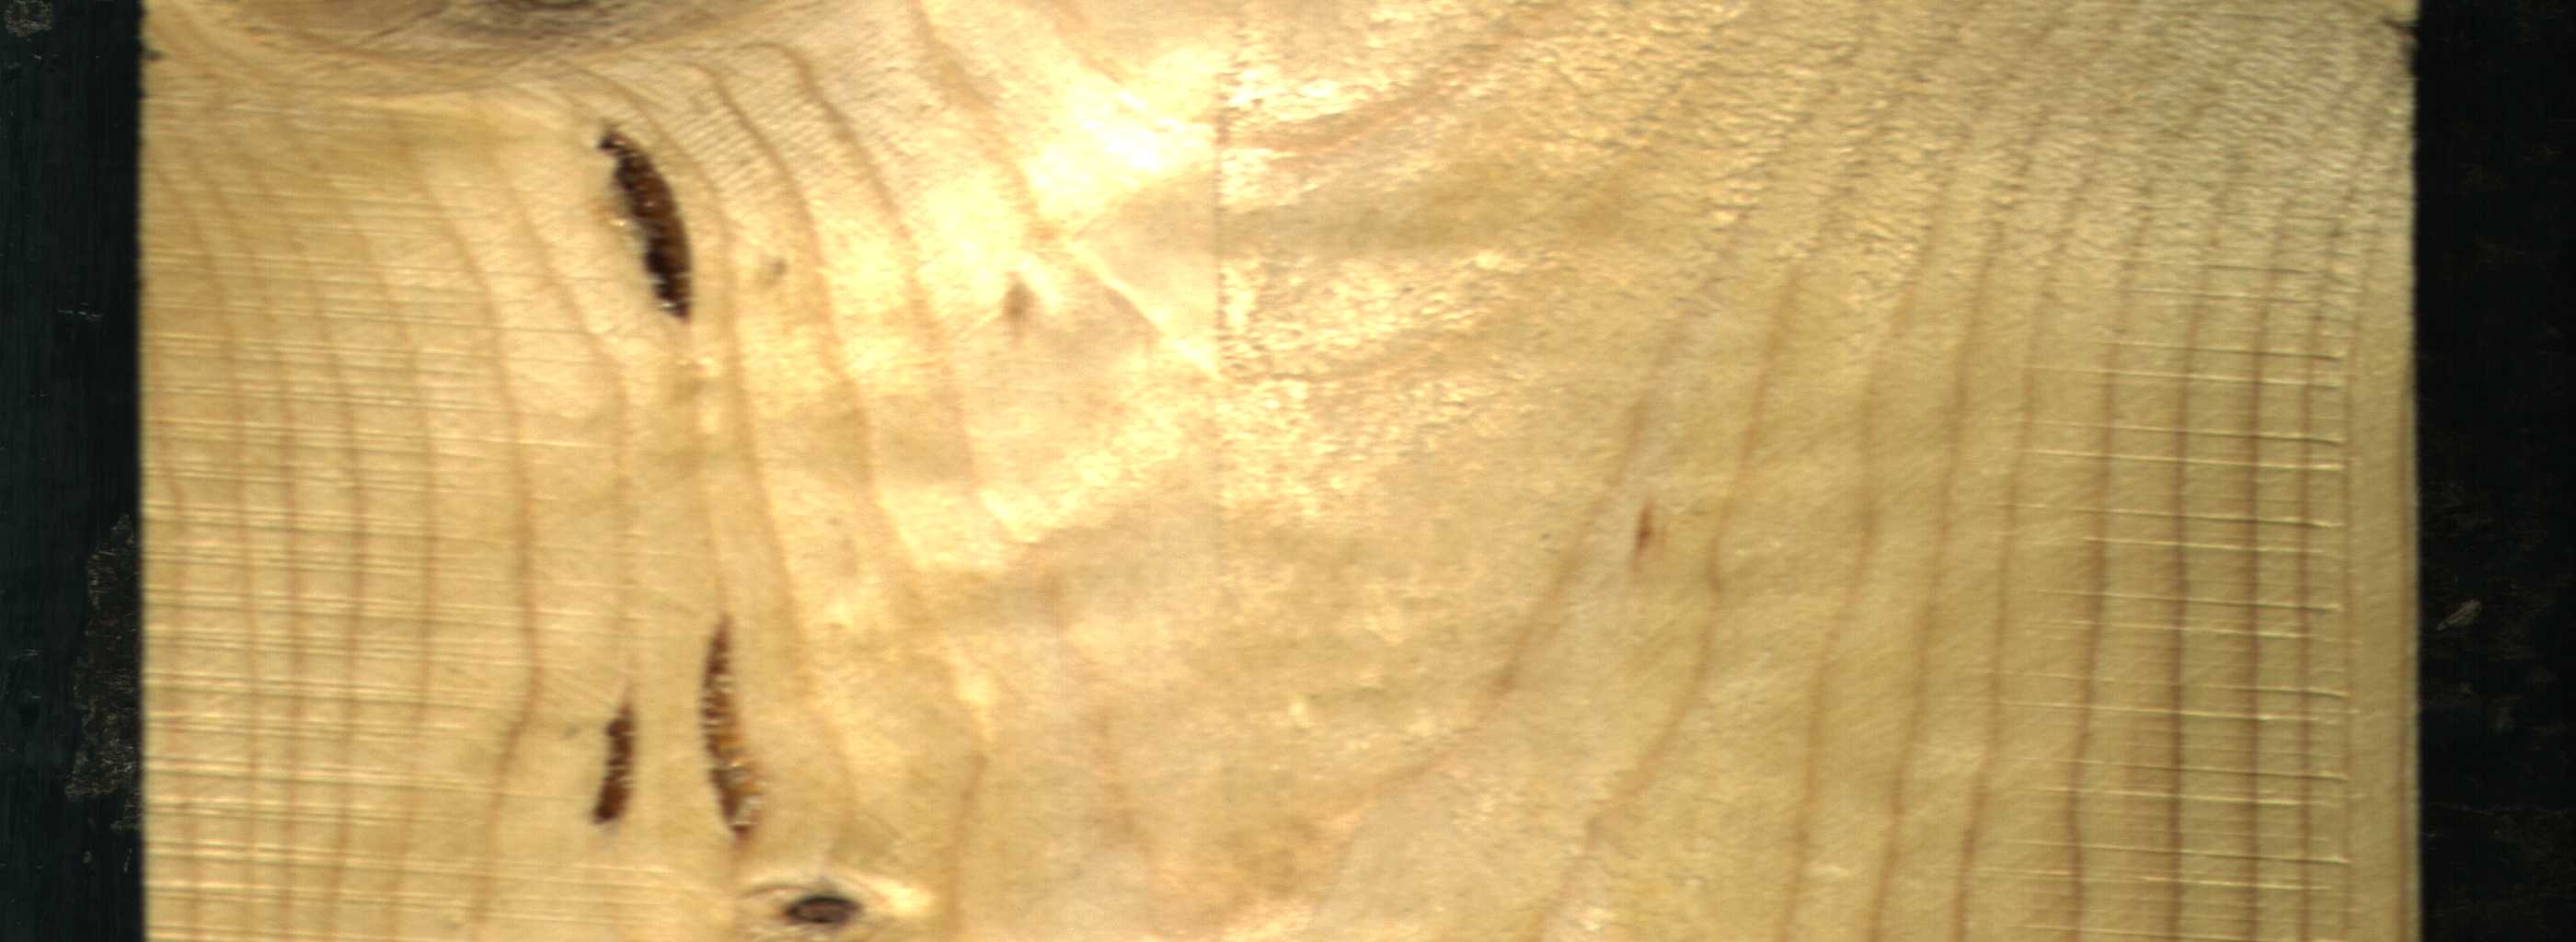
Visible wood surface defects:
resin
resin
resin
knot_with_crack
Dead_Knot